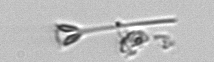
Label: Asterionellopsis_glacialis